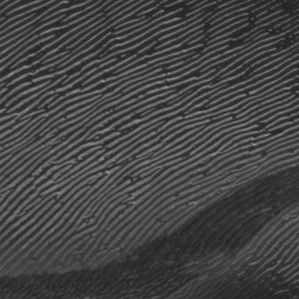
Label: frost